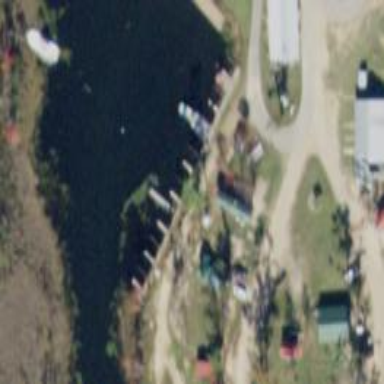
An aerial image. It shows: Boathouse building.